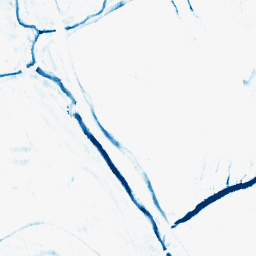
Category: morphological
Decomposition family: morphological_rect
Decomposition parameters: operation: closing
width: 5
height: 10
Upsampling method: cubic_catmull_rom
Upsampling parameters: scale: 4
Upsampling scale: 4